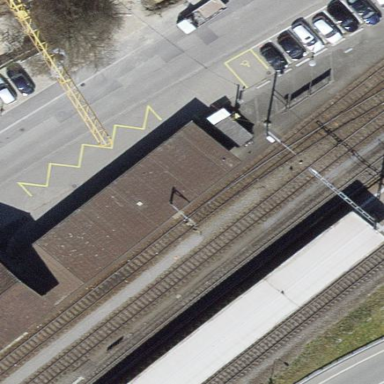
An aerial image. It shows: Flat-roofed train station building.